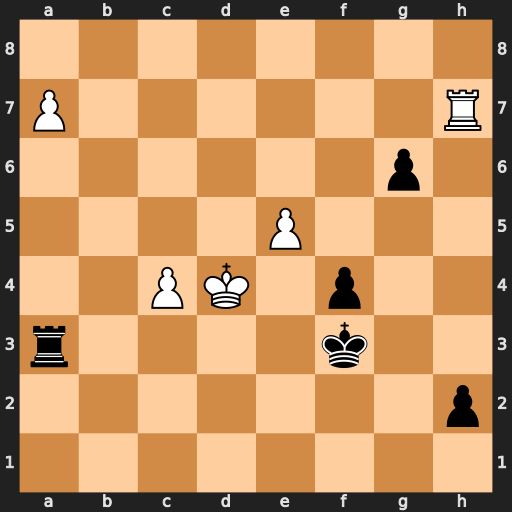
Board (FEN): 8/P6R/6p1/4P3/2PK1p2/r4k2/7p/8
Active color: w
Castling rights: -
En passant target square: -
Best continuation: Rh3+ Kg4 Rxa3 h1=Q a8=Q